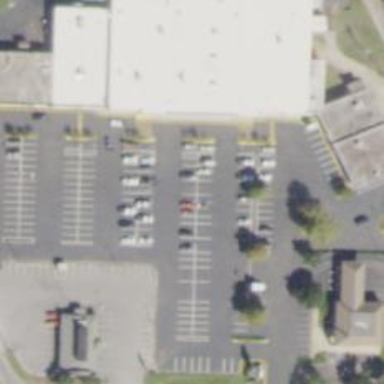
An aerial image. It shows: Parking space.